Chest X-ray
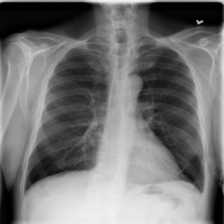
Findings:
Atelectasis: negative
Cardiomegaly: negative
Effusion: negative
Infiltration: negative
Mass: negative
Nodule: negative
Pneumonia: negative
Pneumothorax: negative
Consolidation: negative
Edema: negative
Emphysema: negative
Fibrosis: negative
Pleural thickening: negative
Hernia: negative